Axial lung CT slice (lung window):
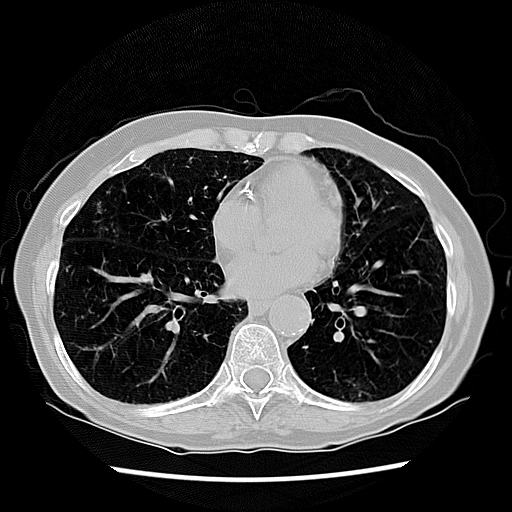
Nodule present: no